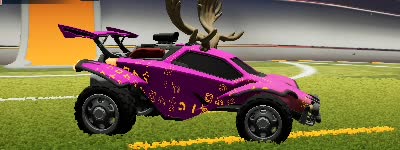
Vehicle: octane